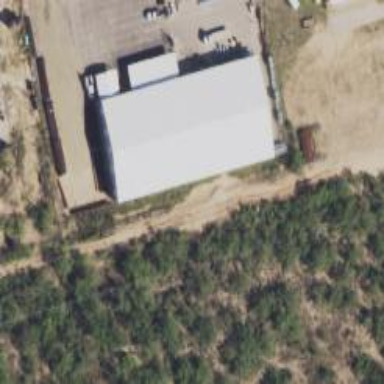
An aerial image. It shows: Electrical shop housed in building.